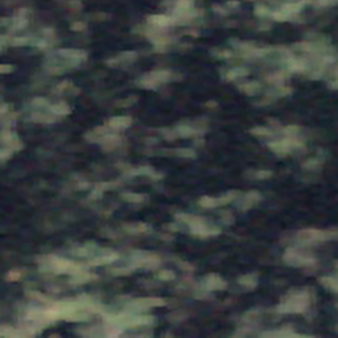
Label: other